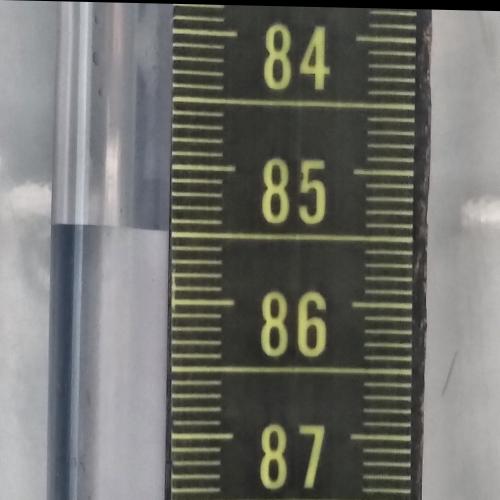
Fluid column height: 85.5 cm